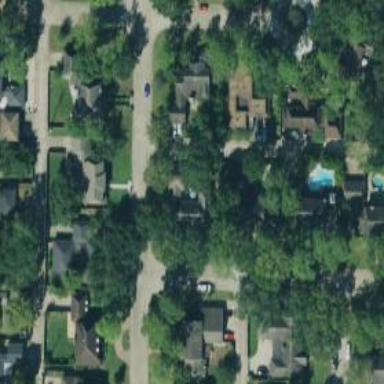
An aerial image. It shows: Alleyway designated as service road.